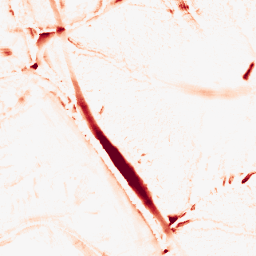
Category: morphological
Decomposition family: tophat
Decomposition parameters: size: 10
mode: white
Upsampling method: cubic_mitchell
Upsampling parameters: scale: 8
Upsampling scale: 8